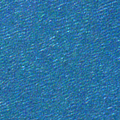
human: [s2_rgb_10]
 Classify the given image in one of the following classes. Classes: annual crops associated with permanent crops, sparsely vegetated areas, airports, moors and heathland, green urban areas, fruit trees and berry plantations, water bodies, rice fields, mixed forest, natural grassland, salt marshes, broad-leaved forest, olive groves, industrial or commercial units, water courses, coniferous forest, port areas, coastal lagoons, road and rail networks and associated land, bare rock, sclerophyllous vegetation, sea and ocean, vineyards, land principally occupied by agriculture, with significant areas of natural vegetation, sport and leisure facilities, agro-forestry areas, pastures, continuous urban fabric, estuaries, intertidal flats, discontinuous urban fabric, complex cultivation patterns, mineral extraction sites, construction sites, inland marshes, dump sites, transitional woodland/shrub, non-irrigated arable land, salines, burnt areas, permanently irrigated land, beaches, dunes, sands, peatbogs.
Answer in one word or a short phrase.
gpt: sea and ocean